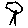
Label: tree